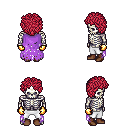
a pixel art fantasy rpg character, male body template, skeleton, maroon tattered cape, white pants, ruby red curly afro hairstyle, gold gloves, brown shoes, four views (front, back, left, right), 2x2 character sprite sheet, small pixel art, hard edges, no anti-aliasing